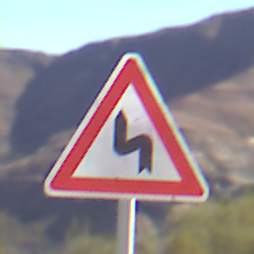
Verkehrszeichen: DoppelkurveZunaechstLinks
Umgebung: Outdoor, Nature
Tageszeit: Midday
Wetter: Clear
Licht: Natural
Jahreszeit: NotSpecified
Kontrast: HighContrast